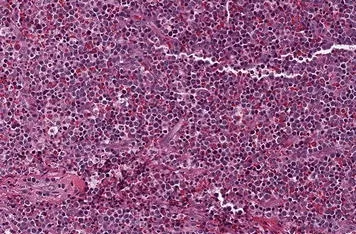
Hematoxylin and eosin stained slide of left neck biopsy. A diffuse proliferation of intermediate to large mononuclear cells with round to irregular nuclei, dispersed chromatin, distinct nucleoli, and small amounts of cytoplasm, consistent with blast forms are seen. Admixed are plasma cells, small lymphocytes, and additional myeloid elements, including abundant eosinophilic forms.
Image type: pathology (h&e)